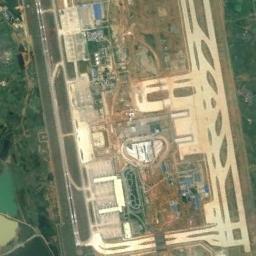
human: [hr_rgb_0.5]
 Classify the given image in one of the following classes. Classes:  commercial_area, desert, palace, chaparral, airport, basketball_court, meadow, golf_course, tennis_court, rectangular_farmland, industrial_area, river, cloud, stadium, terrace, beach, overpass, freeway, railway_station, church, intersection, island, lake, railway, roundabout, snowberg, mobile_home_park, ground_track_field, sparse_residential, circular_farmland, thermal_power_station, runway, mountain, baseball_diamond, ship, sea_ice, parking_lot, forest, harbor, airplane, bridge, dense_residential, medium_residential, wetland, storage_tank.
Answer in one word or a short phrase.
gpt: airport